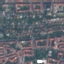
Land use / land cover: Residential